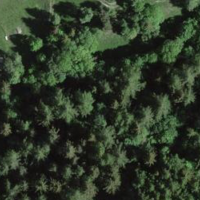
EUNIS habitat code: 43
Species observed at this site:
Primula veris
Oxalis acetosella
Petasites albus